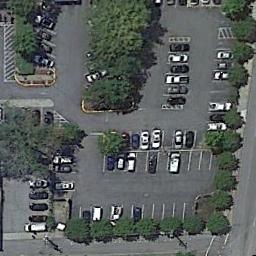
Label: parking_lot